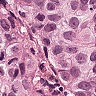
Metastatic tissue present: yes